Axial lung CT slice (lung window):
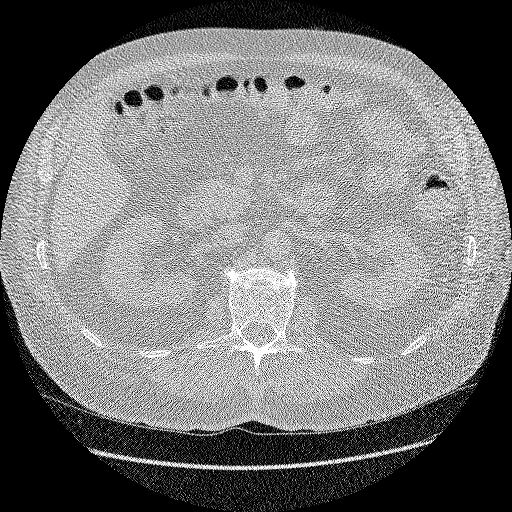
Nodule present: no